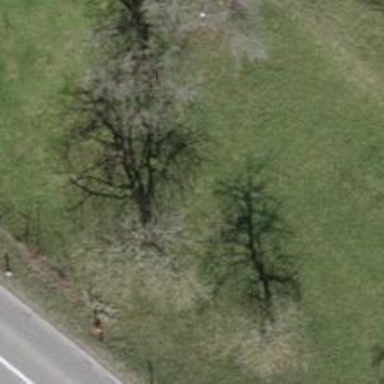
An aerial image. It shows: Agricultural area with deciduous broadleaved trees.